Field crop: maize
Growth stage: 1
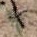
Species: atriplex